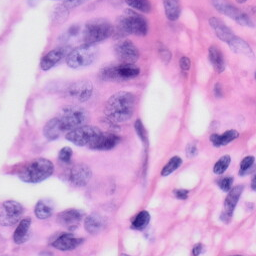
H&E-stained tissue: Skin